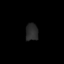
Tissue: lung
Cell type: Myeloid cells
Senescence score: 0.5513
Nuclear area (px): 203
Mean DAPI intensity: 43.049